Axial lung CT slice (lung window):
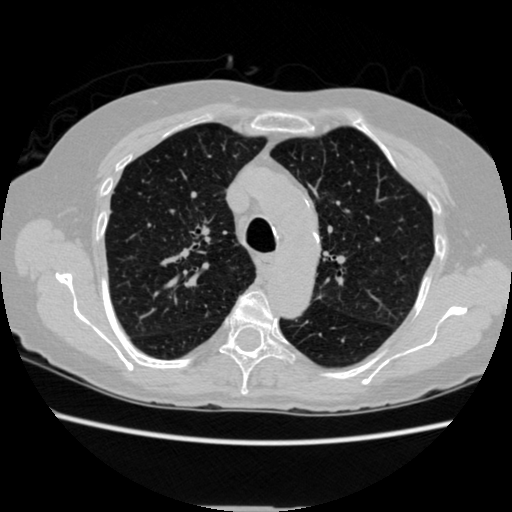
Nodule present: no